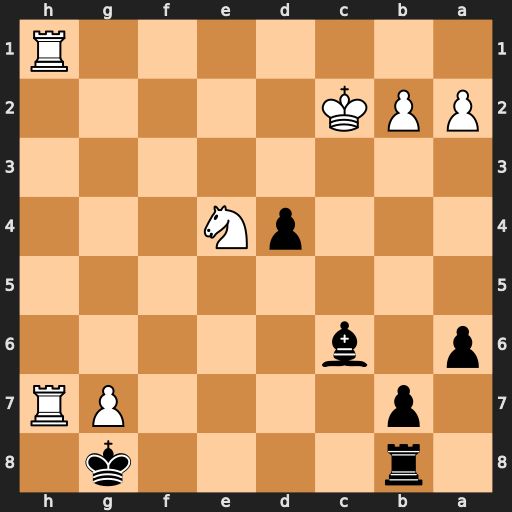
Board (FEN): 1r4k1/1p4PR/p1b5/8/3pN3/8/PPK5/7R
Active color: b
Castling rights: -
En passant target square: -
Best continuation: Bxe4+ Kd2 Bxh7